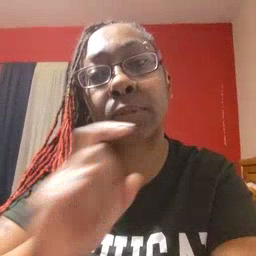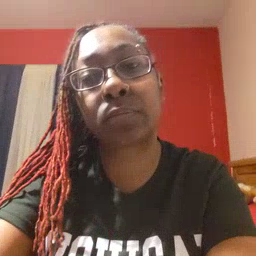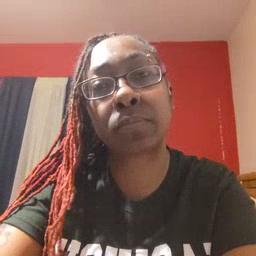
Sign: garbage